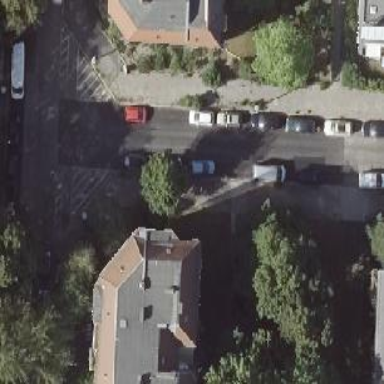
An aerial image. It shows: Residential road with asphalt surface and sidewalks on both sides. There is parallel on-street parking available on both sides of the road.